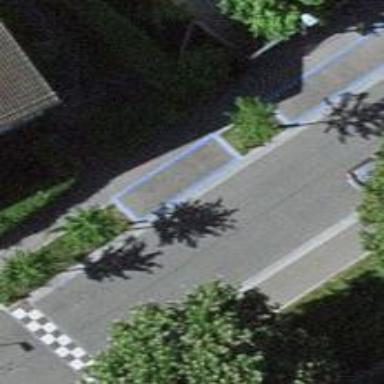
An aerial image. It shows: Residential road with asphalt surface. There are sidewalks on both sides of the road.